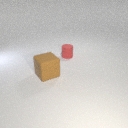
small red rubber cylinder behind large brown rubber cube